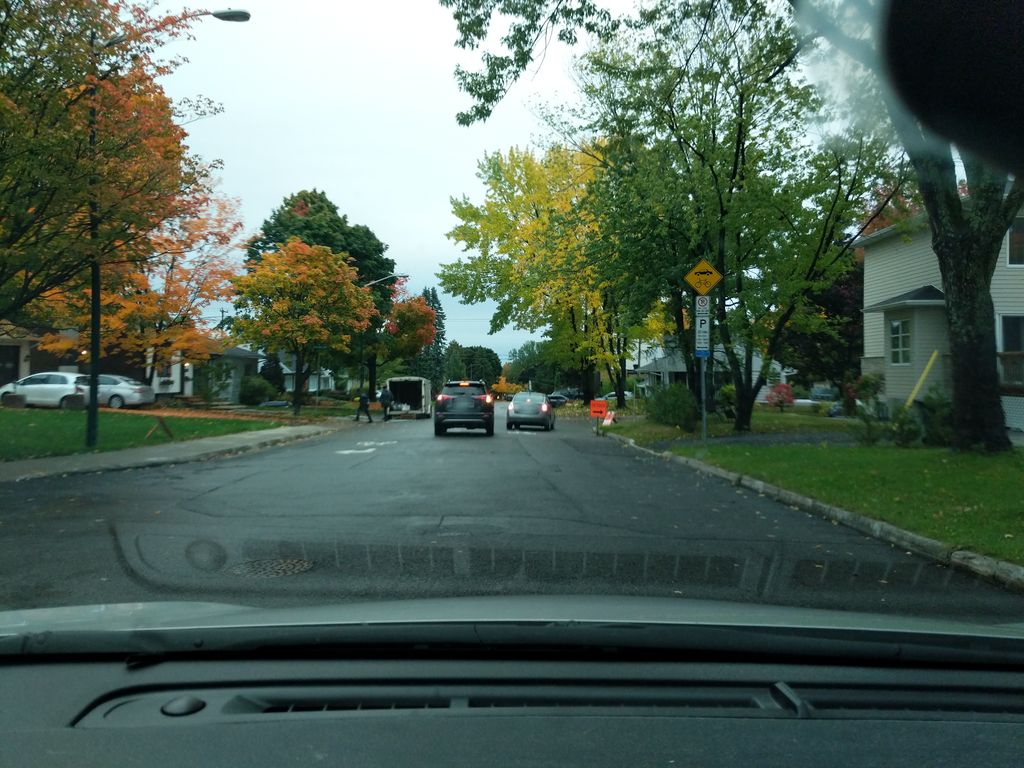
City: quebec_city